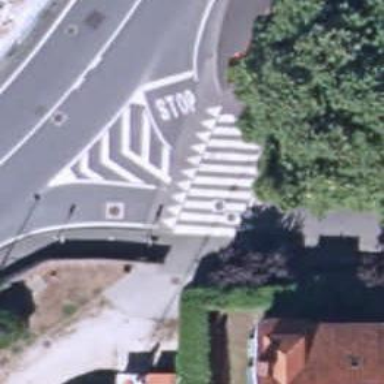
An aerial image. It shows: Marked crossing with traffic-calming table.